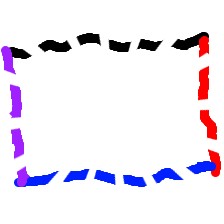
Shape: rectangle